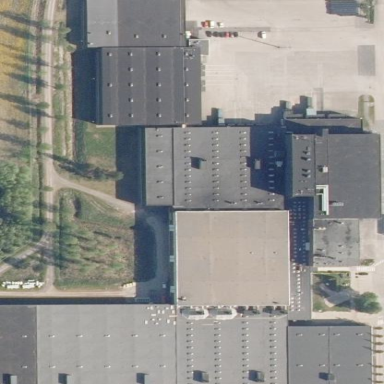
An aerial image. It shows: Industrial building with works on site.